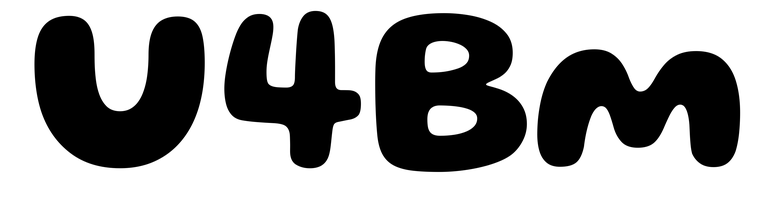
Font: Gluten_Bold